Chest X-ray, PA view. Patient: 54 years old, sex F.
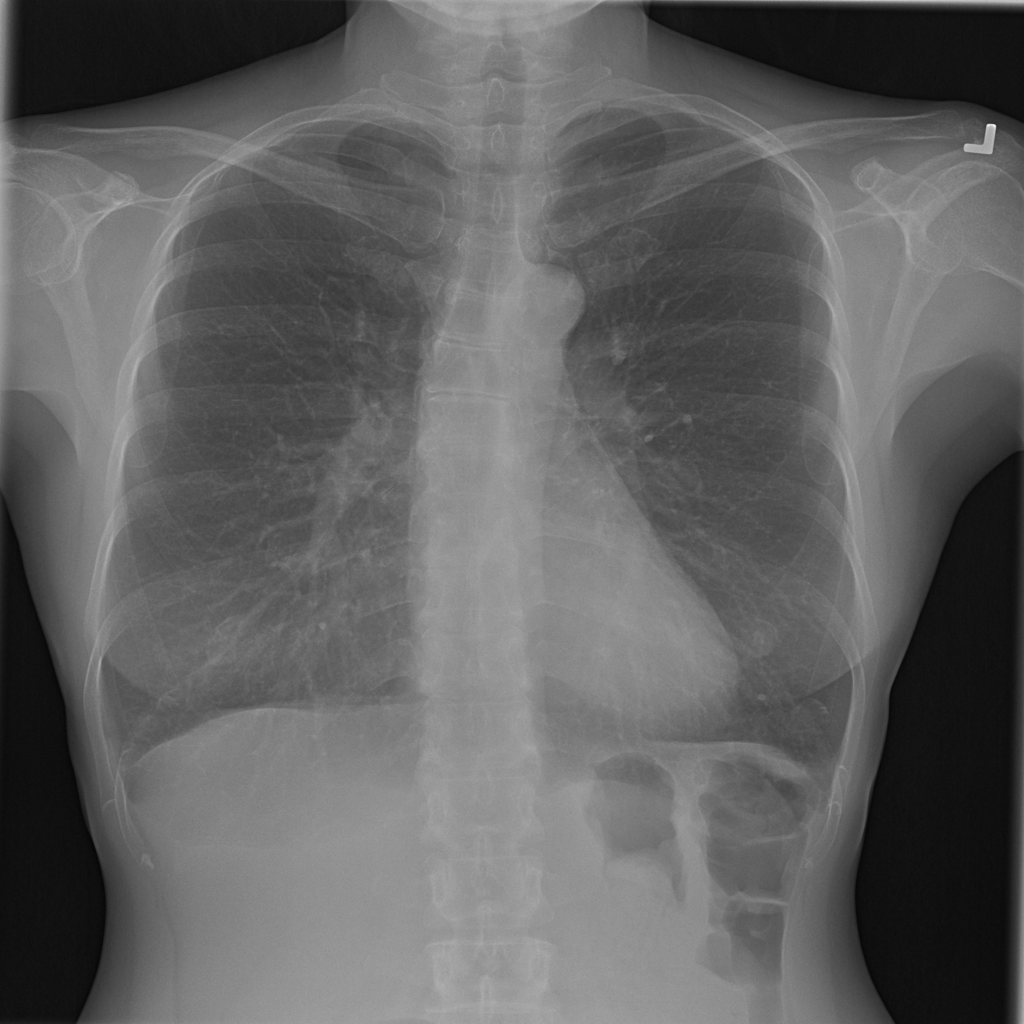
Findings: No Finding